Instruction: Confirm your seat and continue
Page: seats
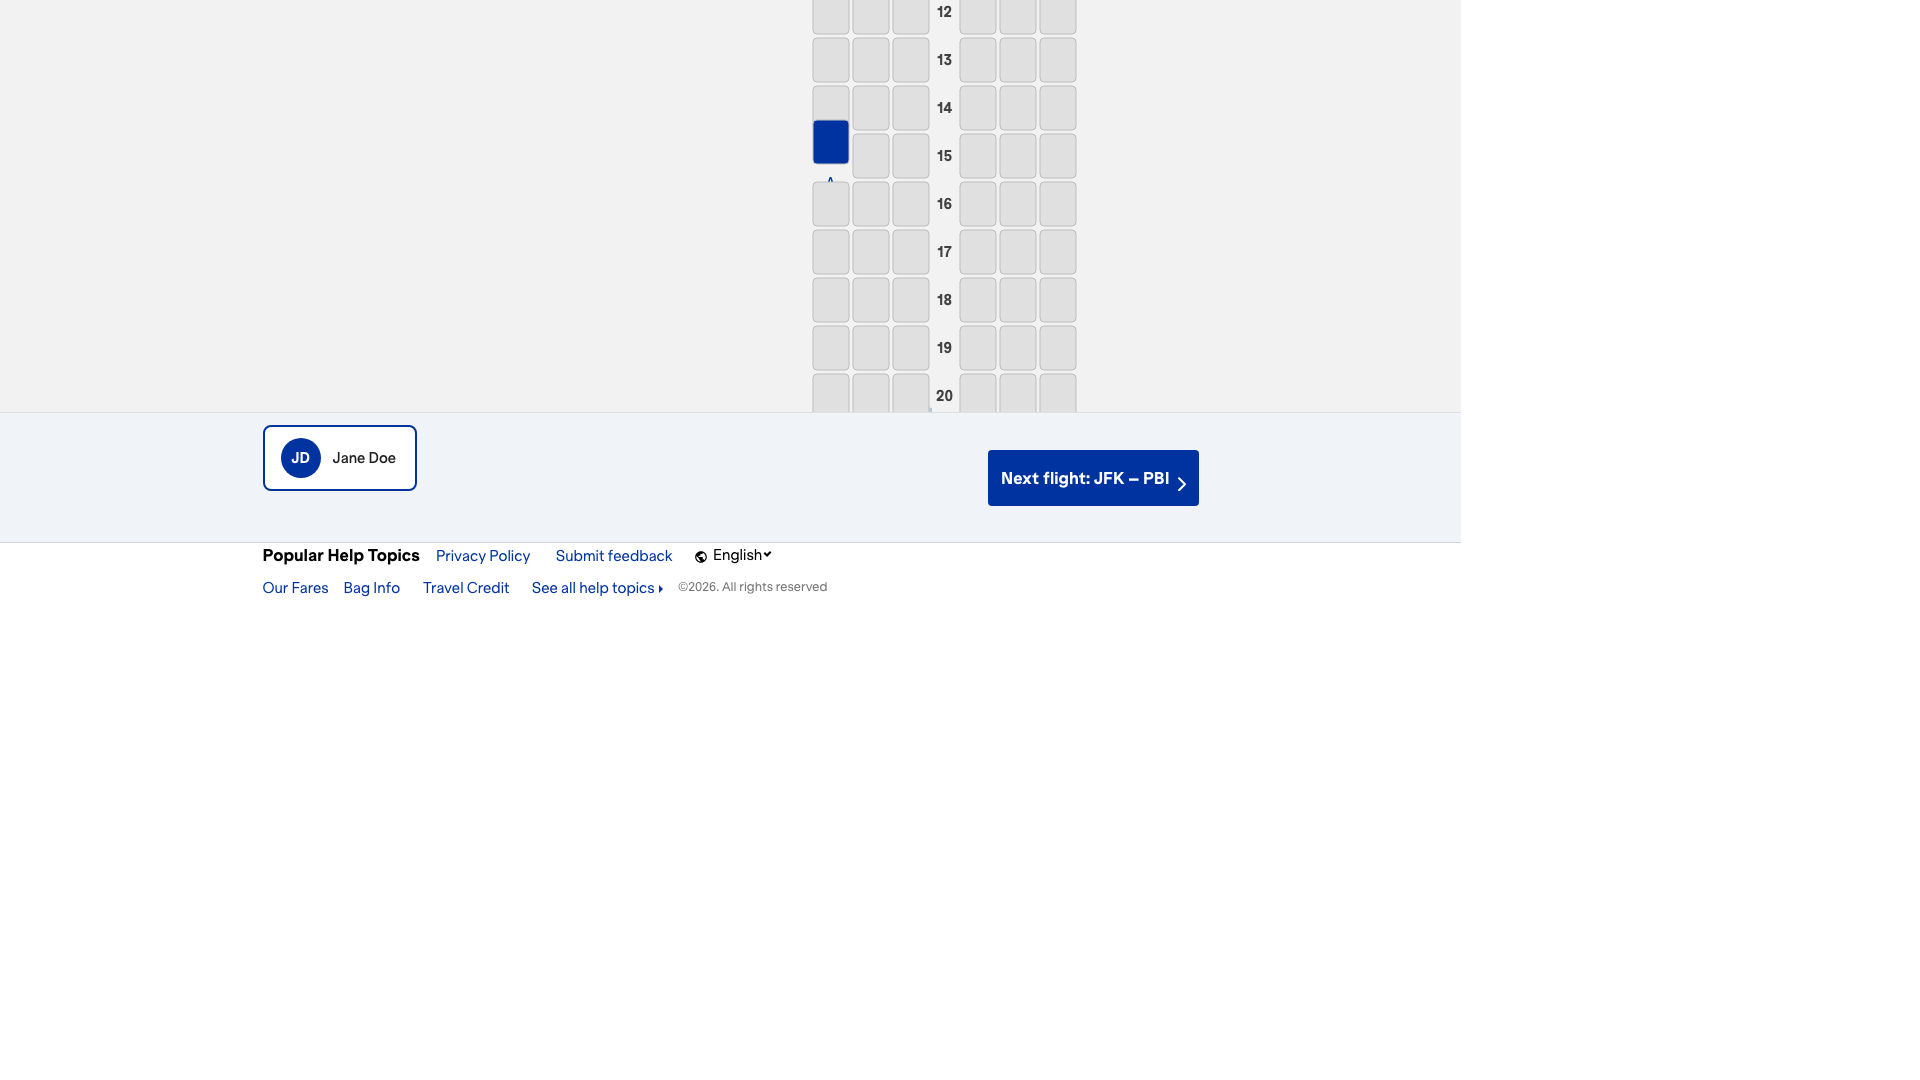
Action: click